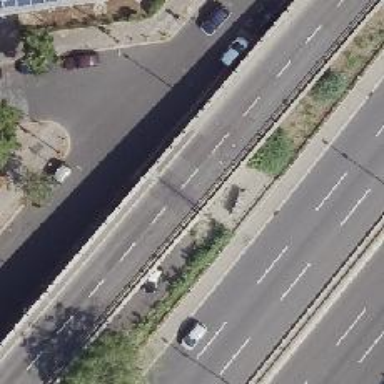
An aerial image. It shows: Motorway link with asphalt surface and embankment.